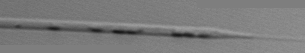
Label: Rhizosolenia